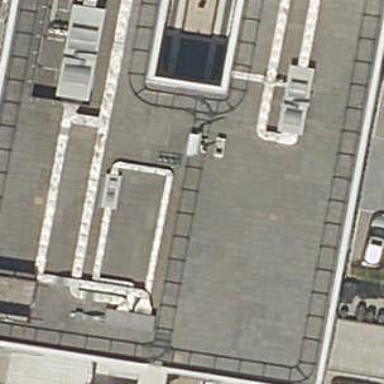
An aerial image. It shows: Part of building.